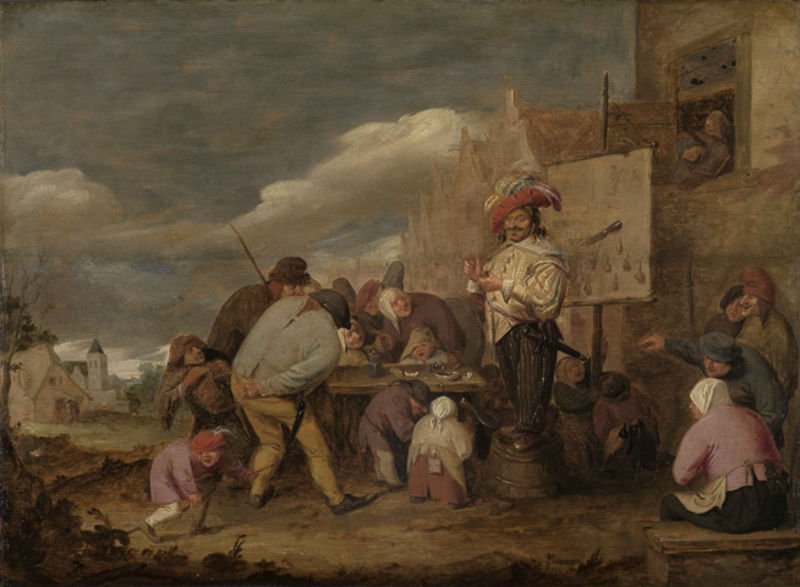
Titel: Der Quacksalber
Künstler: Adriaen Brouwer
Standort: Karlsruhe
Institution: Staatliche Kunsthalle Karlsruhe
Schlagwörter: blue, church, crowd, feathers, hat, king, men, people, red, stool, sword, white, window, women, bench, black, dress, old, painting, table, talking, woman, bed, picture, brown, wooden, wood, clouds, food, man, sky, tree, building, trees, village, child, night, cap, mother, hats, beard, storm, children, happy, peasants, antique, buildings, bend, bent, easel, watch, watching, cane, play, canvas, paint, eat, eating, jester, shirt, kid, standing, dagger, mustache, moustache, barrel, buying, announcement, bucket, folk, hunchback, mustach, cook, plume, open air, deformed, spectacle, eaat, paiter, midgets, shrivelled, mustacle